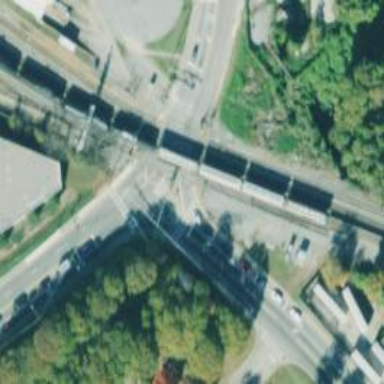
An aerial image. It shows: Level crossing with lights at railway intersection.